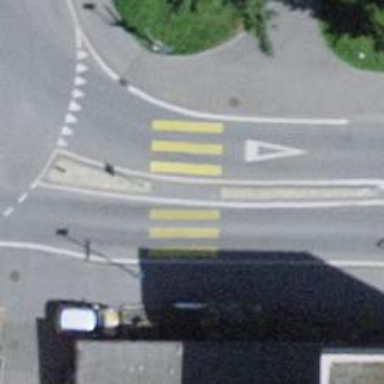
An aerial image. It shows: Uncontrolled zebra crossing on the road.